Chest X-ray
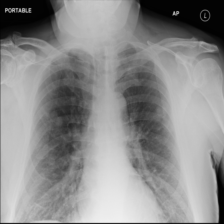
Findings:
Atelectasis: negative
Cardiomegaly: negative
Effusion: negative
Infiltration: negative
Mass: negative
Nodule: negative
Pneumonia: negative
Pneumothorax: negative
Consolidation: negative
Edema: negative
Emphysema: negative
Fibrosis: negative
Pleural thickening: negative
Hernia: negative